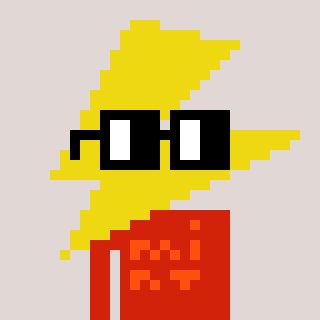
a pixel art character with square black glasses, a lightning bolt-shaped head and a red-colored body on a warm background